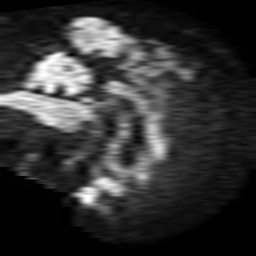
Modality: TRACE
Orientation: sagittal
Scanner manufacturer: philips
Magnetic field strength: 1.5 T
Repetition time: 3.659 s
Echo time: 0.06922 s